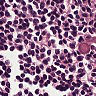
Metastatic tissue present: no